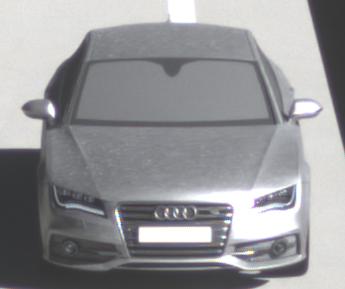
Make: Audi
Model: S7 Sportback cod
Detailed model: S7 (4G) Sportback
Model produced from: 2012/06
Model produced until: 2014/05
Doors: 5
Color: white
Road condition: dry road
Daytime: morning or afternoon
Contrast: high contrast